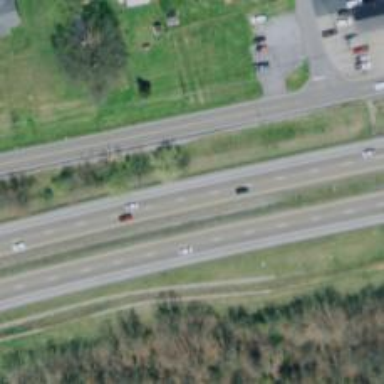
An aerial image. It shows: Trunk highway.